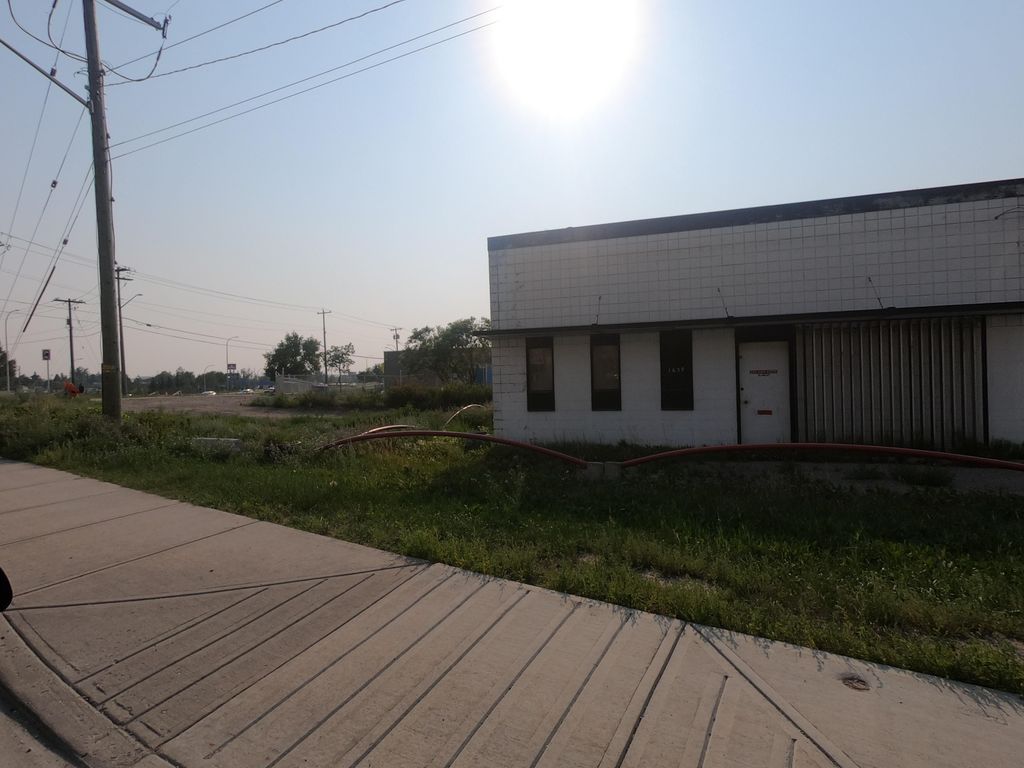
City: calgary